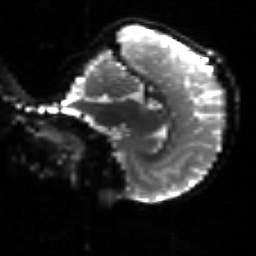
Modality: sbref
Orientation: sagittal
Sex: female
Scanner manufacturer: siemens
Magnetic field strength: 3 T
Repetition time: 5 s
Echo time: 0.071 s